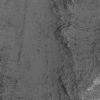
Atmospheric dust classification: not_dusty